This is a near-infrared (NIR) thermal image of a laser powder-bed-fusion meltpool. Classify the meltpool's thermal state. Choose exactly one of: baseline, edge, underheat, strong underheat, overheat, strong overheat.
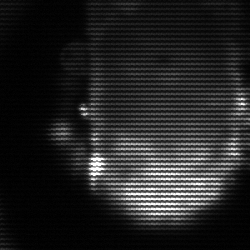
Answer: baseline